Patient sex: F
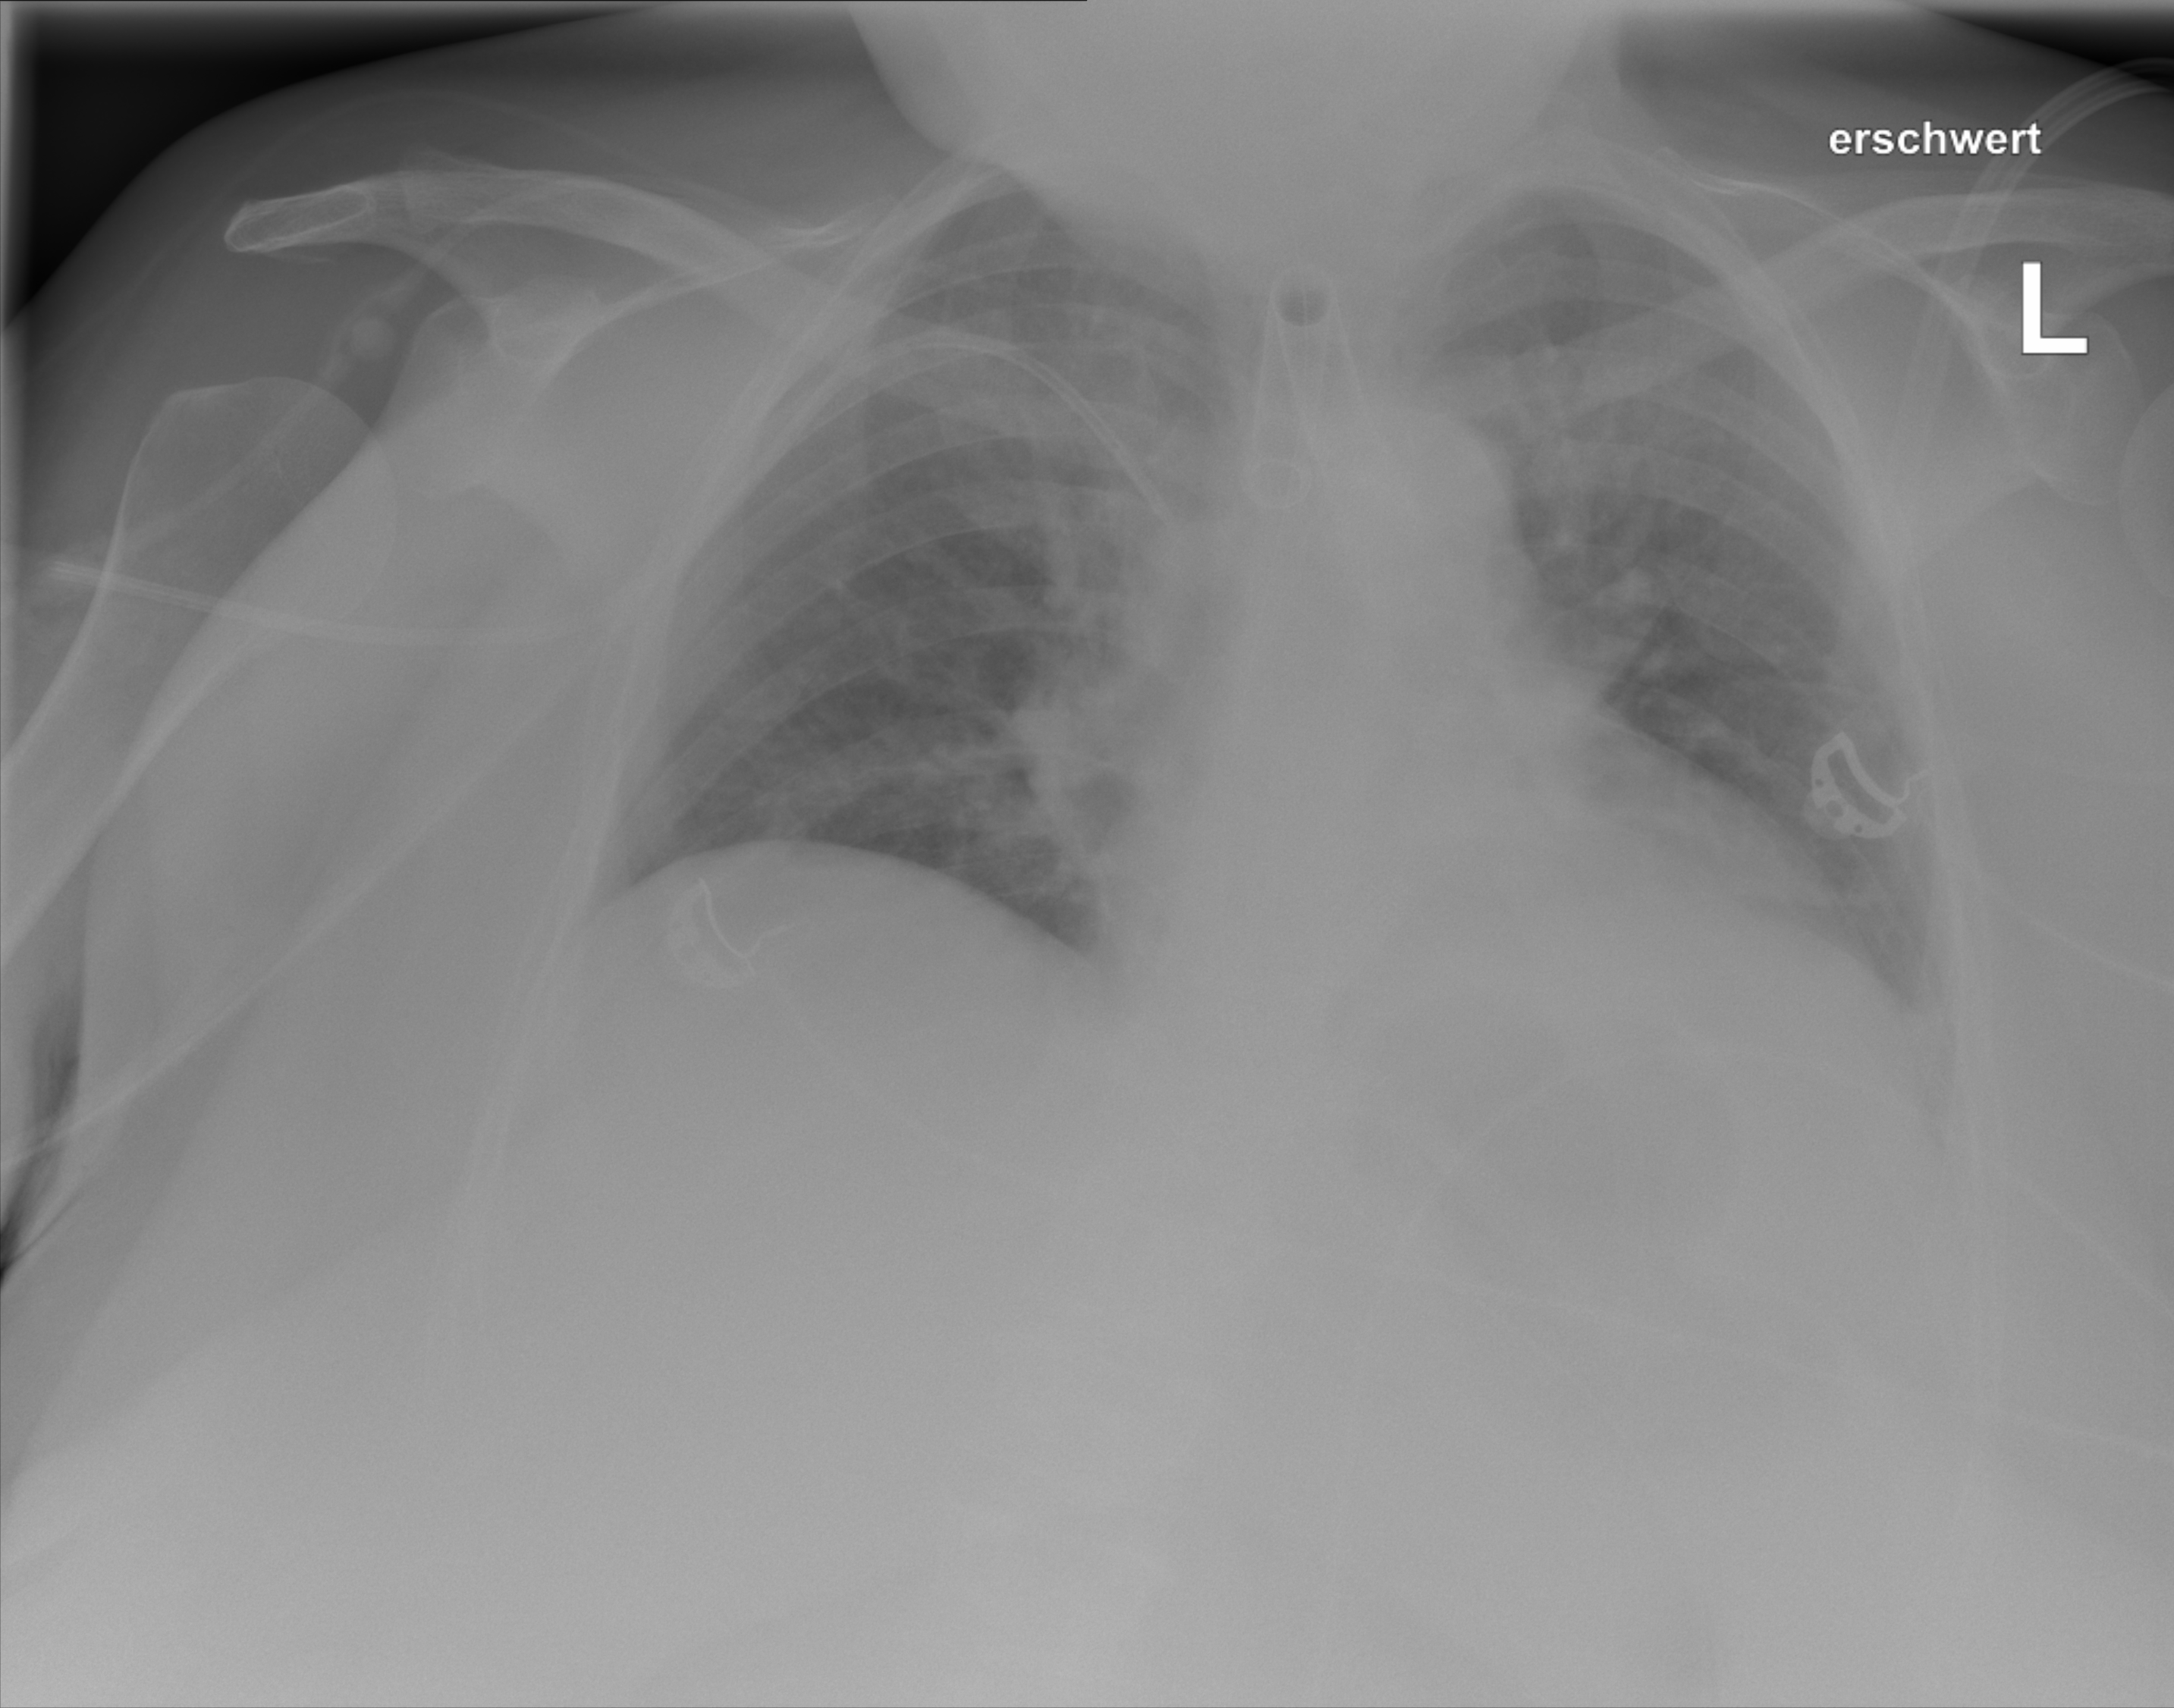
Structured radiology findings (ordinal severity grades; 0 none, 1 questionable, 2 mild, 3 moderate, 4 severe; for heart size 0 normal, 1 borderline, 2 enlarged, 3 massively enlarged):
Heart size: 2
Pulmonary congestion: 2
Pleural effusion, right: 0
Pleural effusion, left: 1
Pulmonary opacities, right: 2
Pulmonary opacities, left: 2
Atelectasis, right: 2
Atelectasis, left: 2